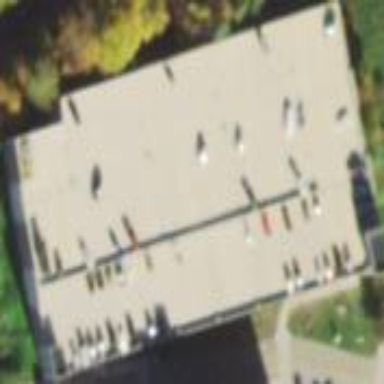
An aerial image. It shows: Parking building.